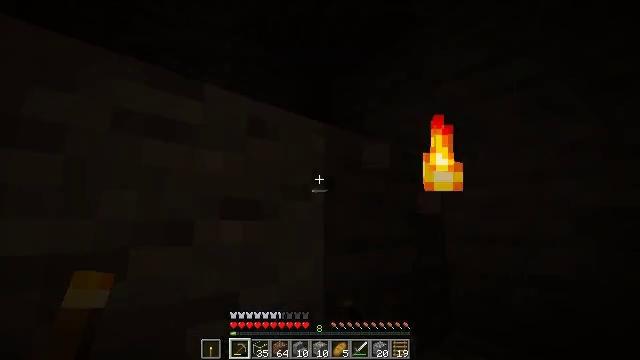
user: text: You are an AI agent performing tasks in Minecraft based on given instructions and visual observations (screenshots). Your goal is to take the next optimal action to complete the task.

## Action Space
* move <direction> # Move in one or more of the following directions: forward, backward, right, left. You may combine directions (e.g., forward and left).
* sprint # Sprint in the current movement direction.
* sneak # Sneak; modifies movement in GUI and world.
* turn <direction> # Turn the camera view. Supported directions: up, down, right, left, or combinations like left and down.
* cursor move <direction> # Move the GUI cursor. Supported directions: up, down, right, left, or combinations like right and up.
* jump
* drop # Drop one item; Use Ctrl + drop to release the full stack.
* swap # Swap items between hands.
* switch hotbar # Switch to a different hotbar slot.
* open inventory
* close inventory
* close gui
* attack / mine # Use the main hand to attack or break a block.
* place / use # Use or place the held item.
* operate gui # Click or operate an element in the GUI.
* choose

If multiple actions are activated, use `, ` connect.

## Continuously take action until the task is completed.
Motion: motion action
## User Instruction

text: Gather the wall torch from the wall.
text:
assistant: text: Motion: no_op